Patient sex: M
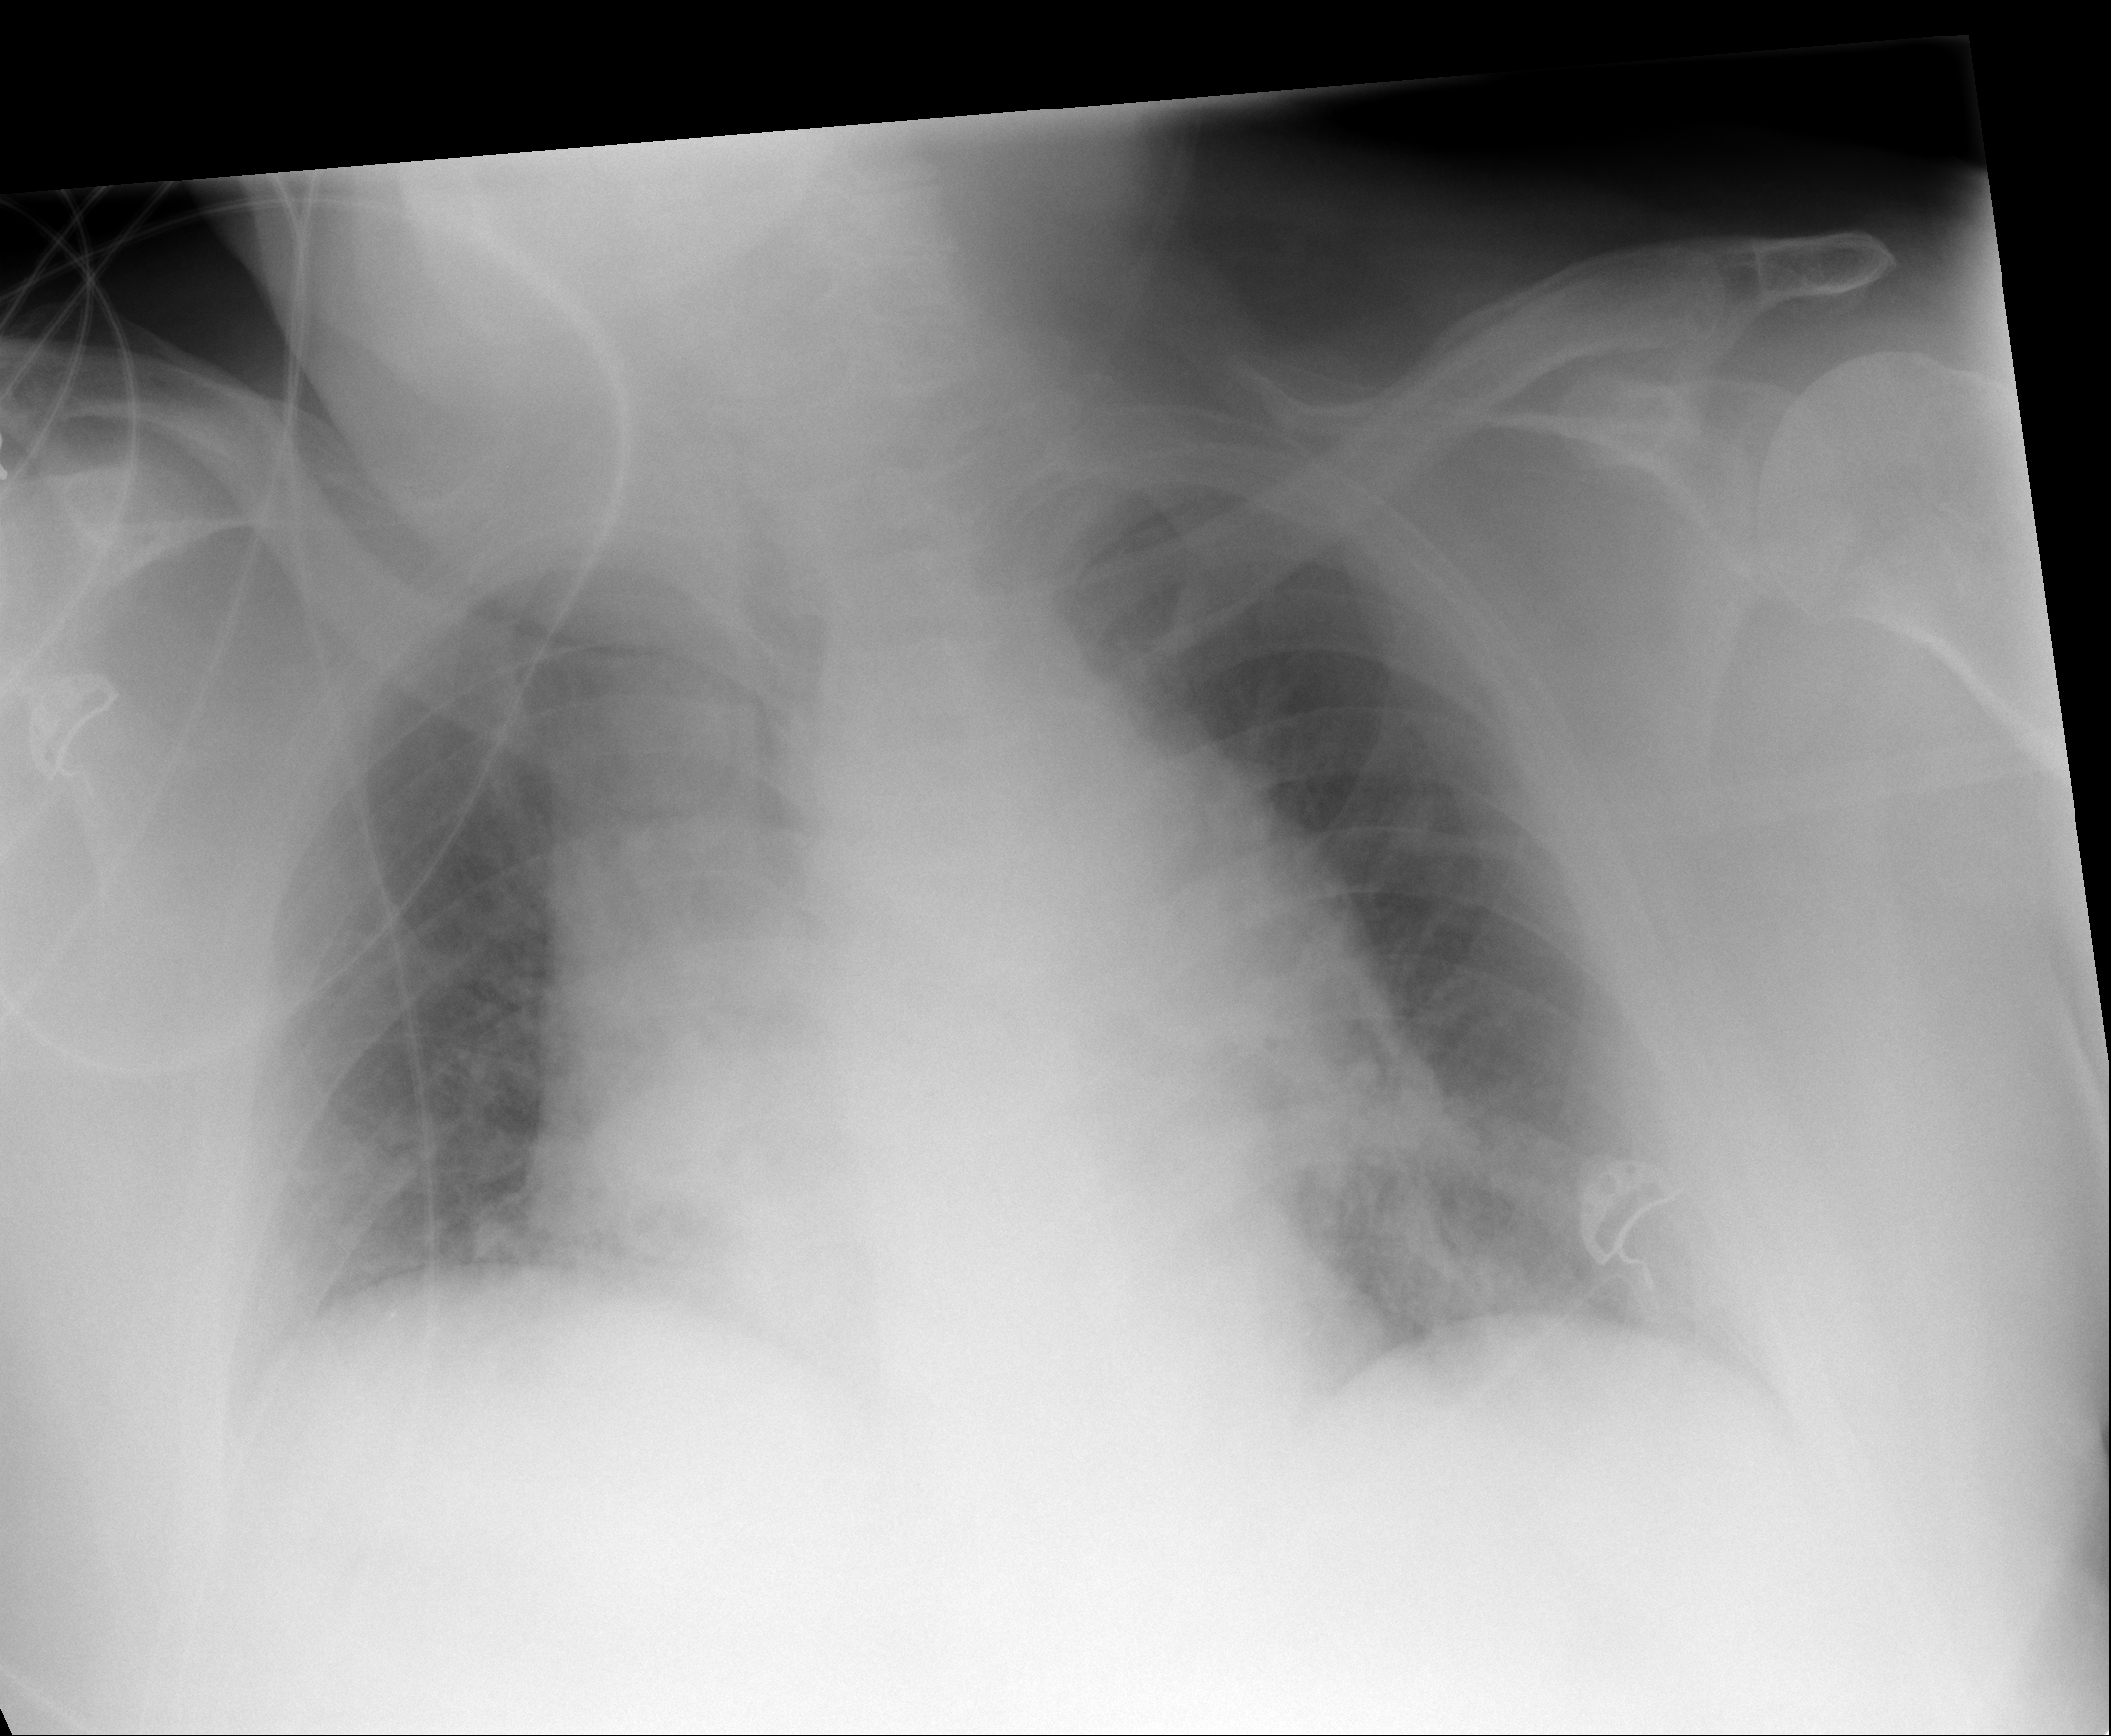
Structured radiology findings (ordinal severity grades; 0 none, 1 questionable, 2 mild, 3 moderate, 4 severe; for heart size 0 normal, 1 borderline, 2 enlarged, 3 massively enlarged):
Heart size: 2
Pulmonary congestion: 2
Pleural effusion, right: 1
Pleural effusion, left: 1
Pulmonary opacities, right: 0
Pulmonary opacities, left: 0
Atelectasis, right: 2
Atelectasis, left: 2